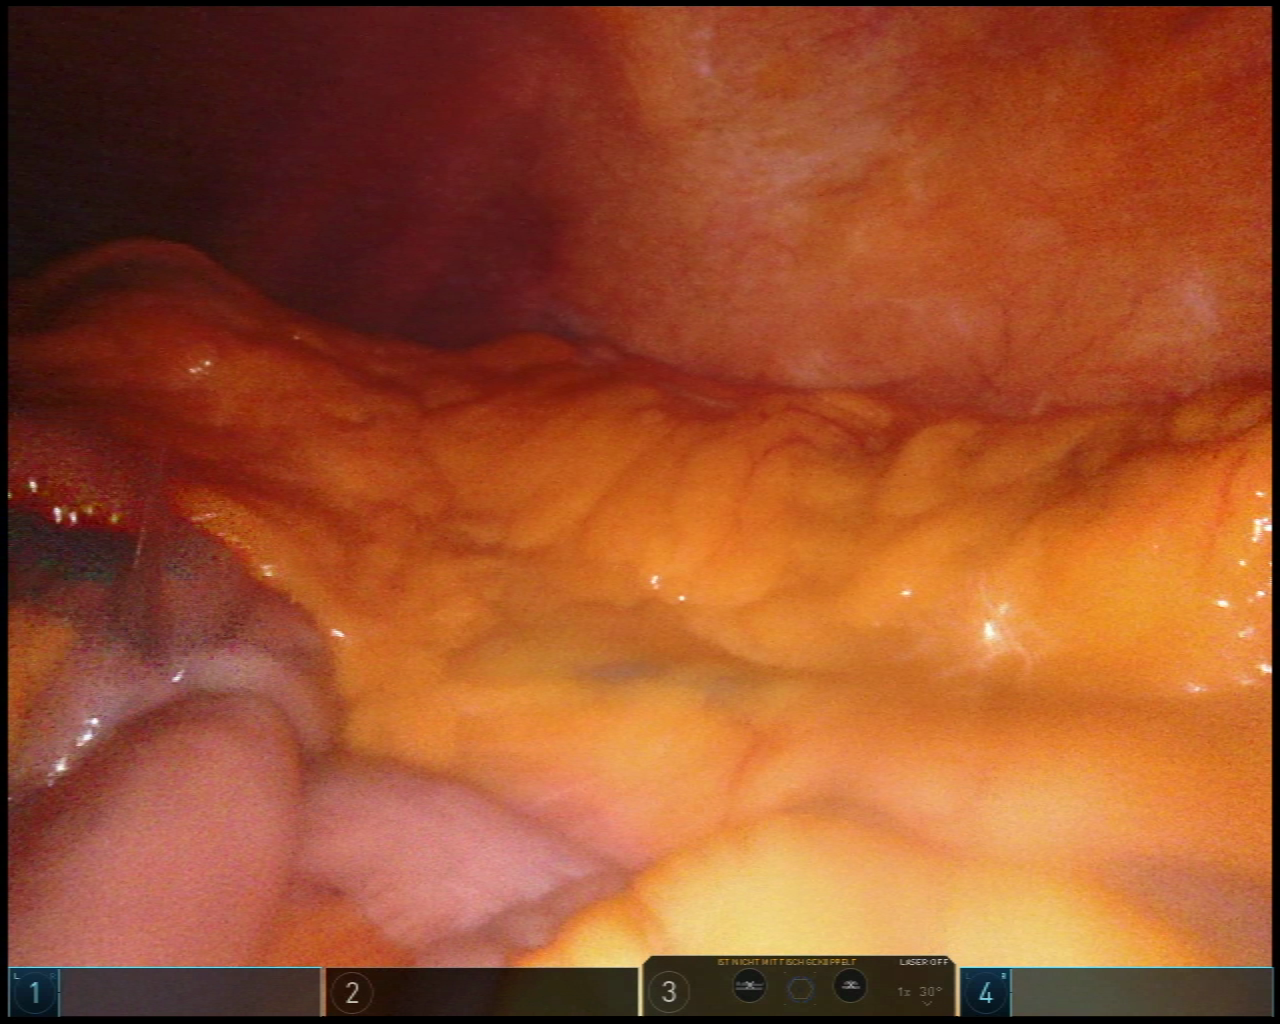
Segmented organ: small_intestine
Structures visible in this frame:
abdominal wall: yes
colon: no
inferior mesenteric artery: no
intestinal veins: no
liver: no
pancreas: no
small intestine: yes
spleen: no
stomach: no
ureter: no
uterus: no
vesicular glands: no